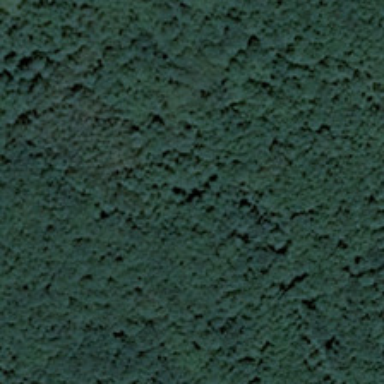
Many green trees are in a forest .